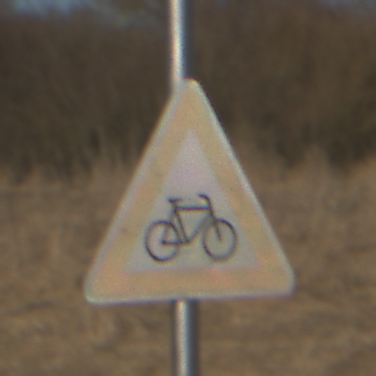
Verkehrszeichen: RadverkehrLinks
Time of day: MorningAfternoon
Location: Outdoor (Nature)
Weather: PartlyCloudy
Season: NotSpecified
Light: Natural